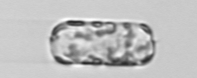
Label: Dactyliosolen_fragilissimus